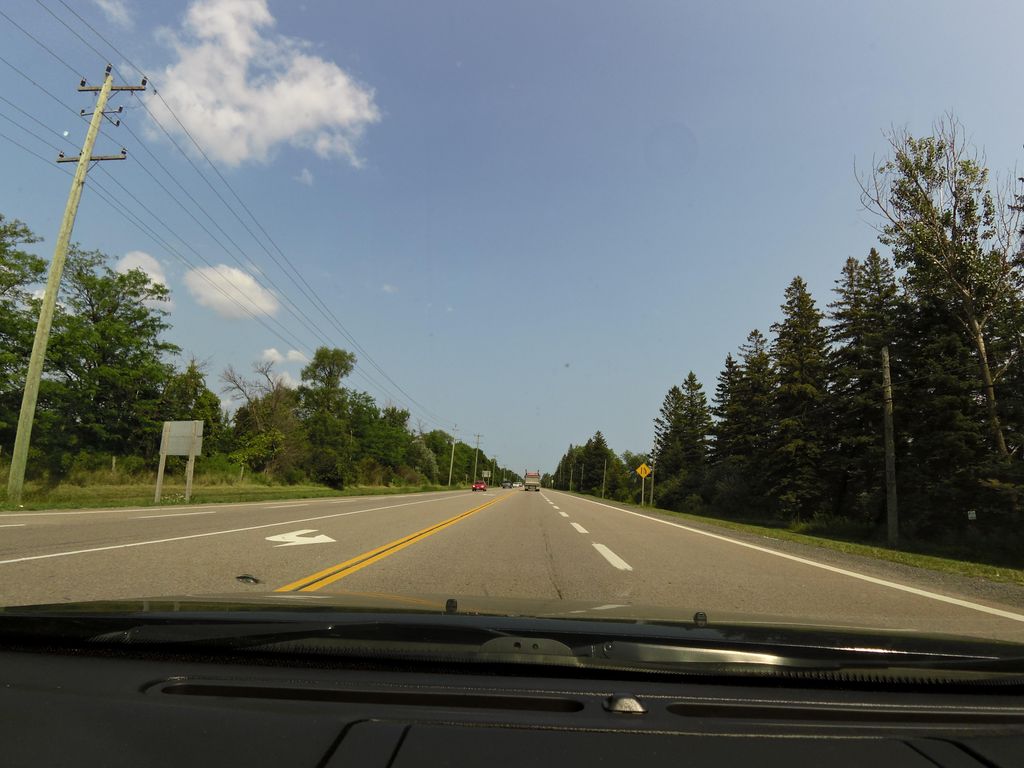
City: hamilton